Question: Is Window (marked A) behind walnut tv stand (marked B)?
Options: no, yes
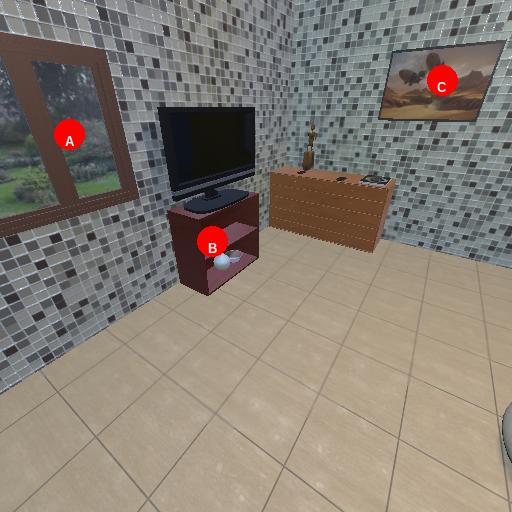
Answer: no